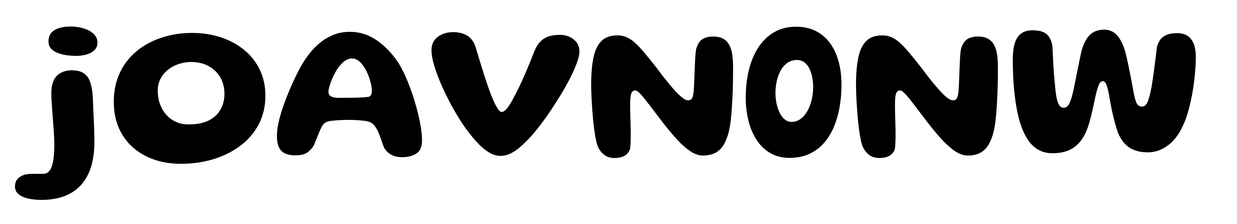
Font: Gluten_SemiBold